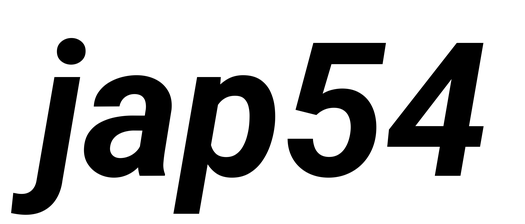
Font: Roboto-Italic_Bold_Italic